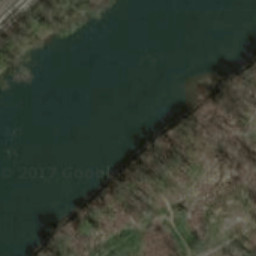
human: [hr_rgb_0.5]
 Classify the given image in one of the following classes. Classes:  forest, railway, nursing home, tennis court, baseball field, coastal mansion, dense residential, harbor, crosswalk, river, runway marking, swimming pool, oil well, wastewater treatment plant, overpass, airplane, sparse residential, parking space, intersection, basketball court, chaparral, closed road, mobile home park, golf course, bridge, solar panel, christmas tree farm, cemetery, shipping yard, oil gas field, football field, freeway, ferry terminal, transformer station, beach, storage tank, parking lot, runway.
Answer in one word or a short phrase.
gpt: river